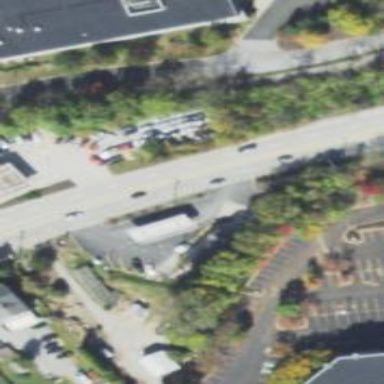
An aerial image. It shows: Convenience shop.